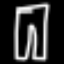
Label: pants